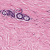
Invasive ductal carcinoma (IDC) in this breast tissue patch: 0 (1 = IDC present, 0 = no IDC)